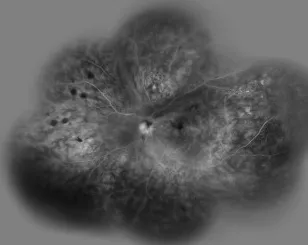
Fluorescein angiogram showed optic disc leakage and diffuse perivascular leakage.
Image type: radiology (scintigraphy)